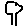
Label: tree